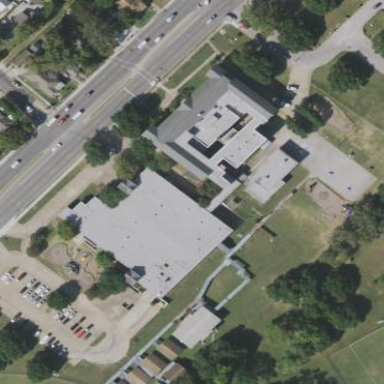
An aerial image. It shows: School.